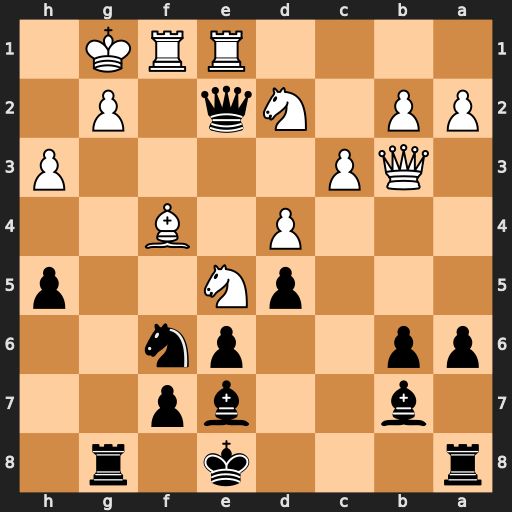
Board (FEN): r3k1r1/1b2bp2/pp2pn2/3pN2p/3P1B2/1QP4P/PP1Nq1P1/4RRK1
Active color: b
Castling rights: q
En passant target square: -
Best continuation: Qxg2#